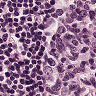
Metastatic tissue present: no